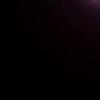
Label: space